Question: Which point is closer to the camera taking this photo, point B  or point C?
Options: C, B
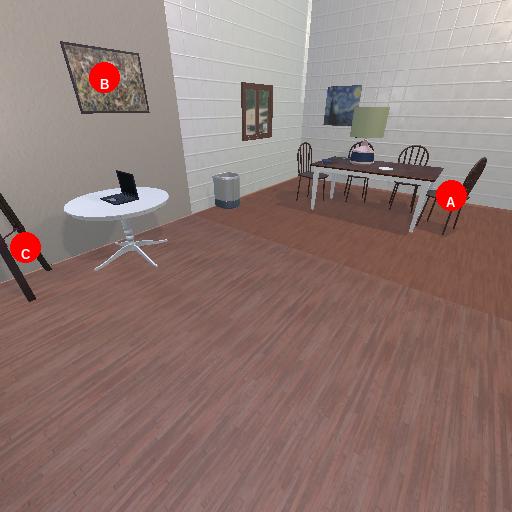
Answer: C